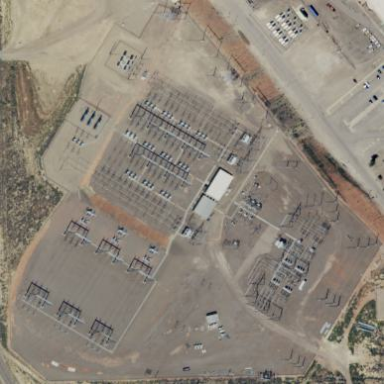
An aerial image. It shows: Transmission-level power substation.